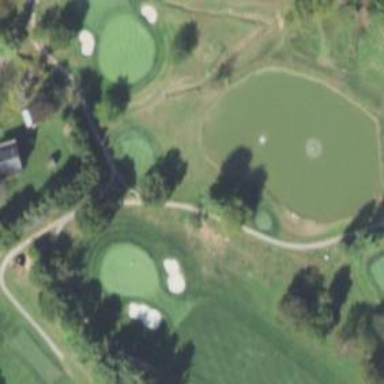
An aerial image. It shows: Path for both roads and golfers.